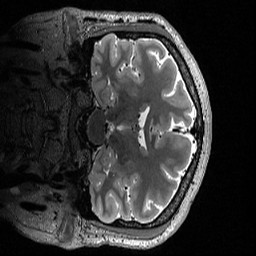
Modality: T2w
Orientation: coronal
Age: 32
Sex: male
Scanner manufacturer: siemens
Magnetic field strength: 3 T
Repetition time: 3.2 s
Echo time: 0.566 s